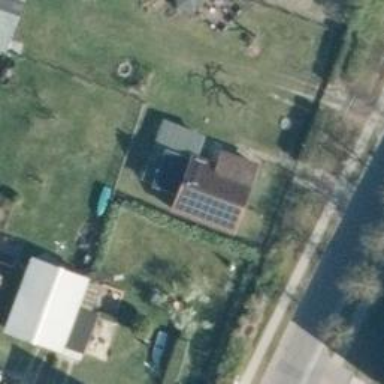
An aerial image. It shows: Solar photovoltaic panel generator producing electricity in small installation.